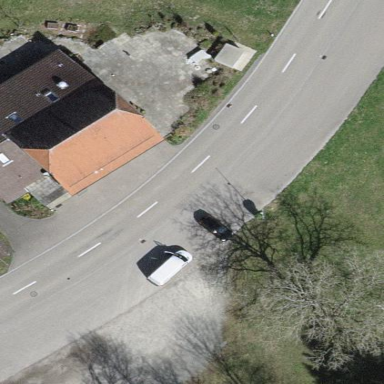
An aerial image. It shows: Parking area with fine gravel surface.